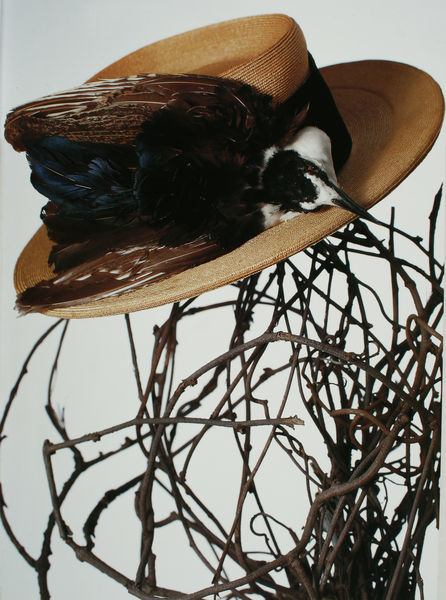
Titel: Hut
Standort: Kyoto (Japan)
Institution: Kyoto Costume Institute
Schlagwörter: blau, feder, vogel, gelb, ocker, äste, braun, hut, stroh, weiss, tier, beige, haube, mode, federn, tot, zweige, stilleben, schnabel, strohhut, hutkrempe, krempe, foto, fotografie, vanitas, geäst, nest, objekt, installation, gestrüp, haselnuss, morbid, abstrakter frauenkopf, bachstelze, haselnusszweige